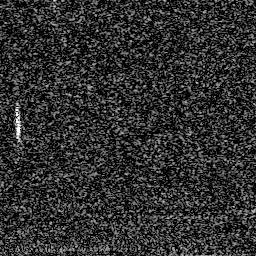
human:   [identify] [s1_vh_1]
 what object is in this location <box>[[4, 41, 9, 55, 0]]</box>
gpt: <ref>1 small ship at the left</ref>